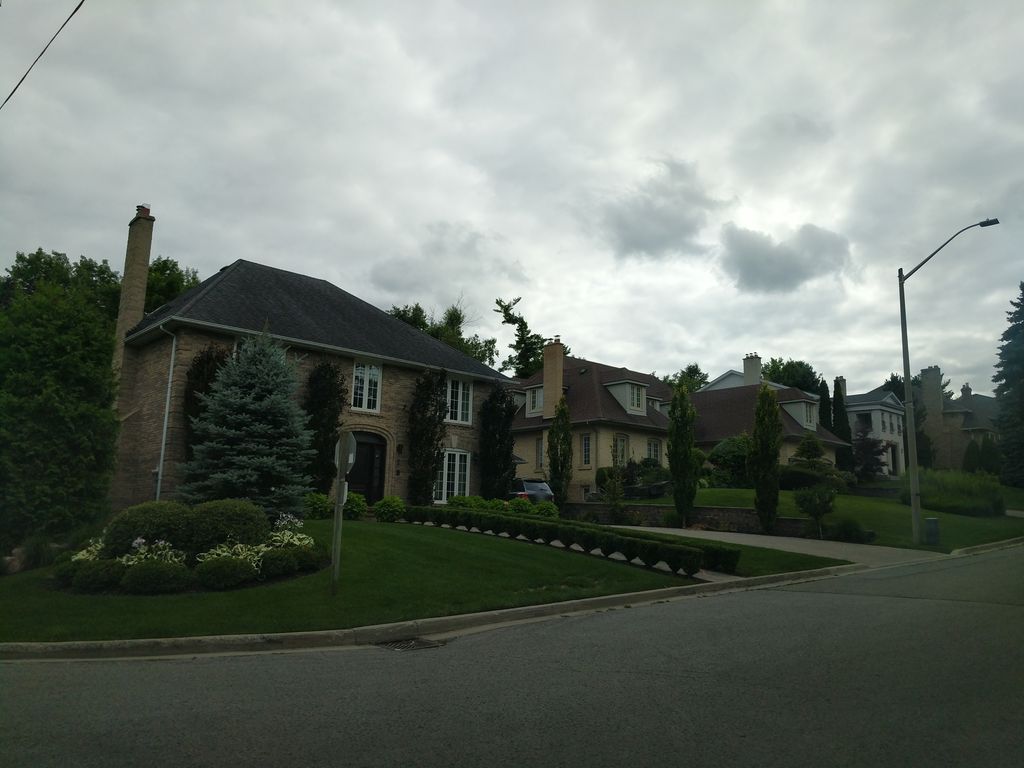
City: toronto